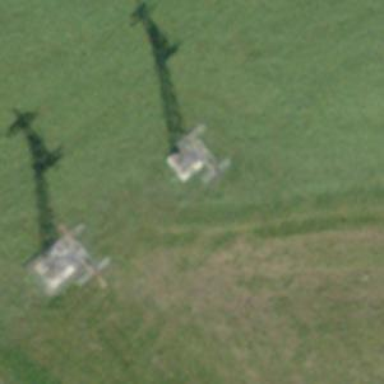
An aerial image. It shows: Pylon used for aerialway.